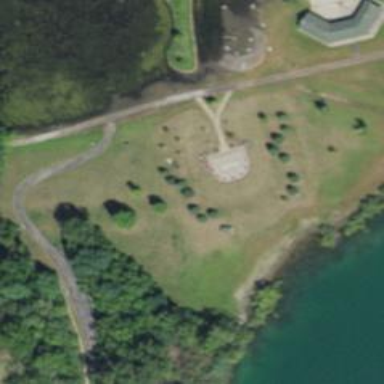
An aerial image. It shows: Memorial site with historic significance.